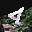
Label: 4